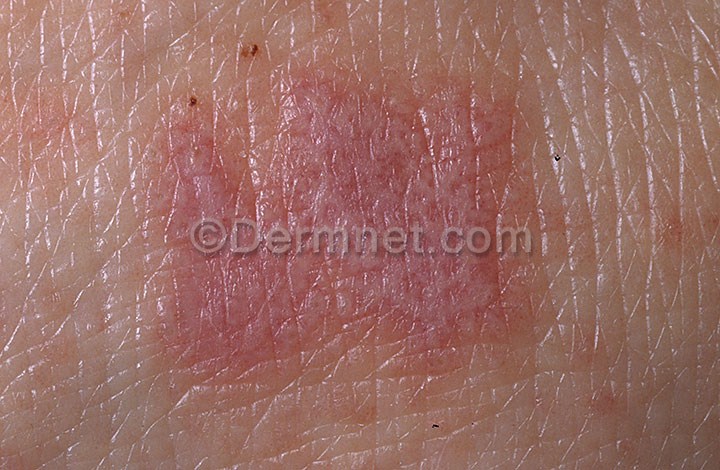
Disease: Psoriasis pictures Lichen Planus and related diseases